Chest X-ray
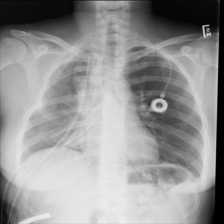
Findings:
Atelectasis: negative
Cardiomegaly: negative
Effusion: negative
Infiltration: negative
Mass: negative
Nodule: negative
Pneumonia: negative
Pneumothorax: positive
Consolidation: negative
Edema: negative
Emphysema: negative
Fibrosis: negative
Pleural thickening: positive
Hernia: negative